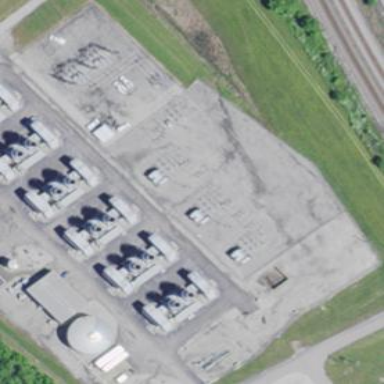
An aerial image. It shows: Transmission-level power substation.